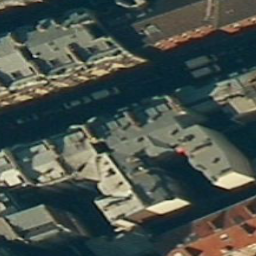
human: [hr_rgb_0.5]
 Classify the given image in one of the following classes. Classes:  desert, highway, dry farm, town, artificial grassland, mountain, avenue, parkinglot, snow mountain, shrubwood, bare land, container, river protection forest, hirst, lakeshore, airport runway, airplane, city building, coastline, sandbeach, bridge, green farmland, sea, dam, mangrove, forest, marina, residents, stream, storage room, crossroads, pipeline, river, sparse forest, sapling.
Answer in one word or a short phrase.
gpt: city building